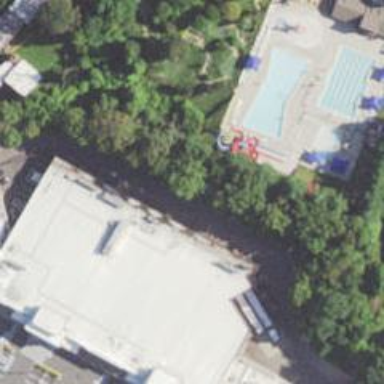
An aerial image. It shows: Water park.